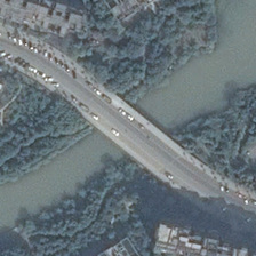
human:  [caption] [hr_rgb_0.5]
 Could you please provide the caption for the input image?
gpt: the s shaped bridge with lots of car on it spans the river .

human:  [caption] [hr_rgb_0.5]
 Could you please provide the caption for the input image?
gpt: along the river are flourish trees and some buildings  and a bridge with some cars on it crosses over the river .

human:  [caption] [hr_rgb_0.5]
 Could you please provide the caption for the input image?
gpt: the bridege is across the river with dense trees in its banks .

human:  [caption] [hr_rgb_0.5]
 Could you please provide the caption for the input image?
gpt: a bridge with many cars running stredes over the river wih several trees on both side .

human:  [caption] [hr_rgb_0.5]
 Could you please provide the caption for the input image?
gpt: several buildings and many green plants are in two sides of a river with a bridge with cars .